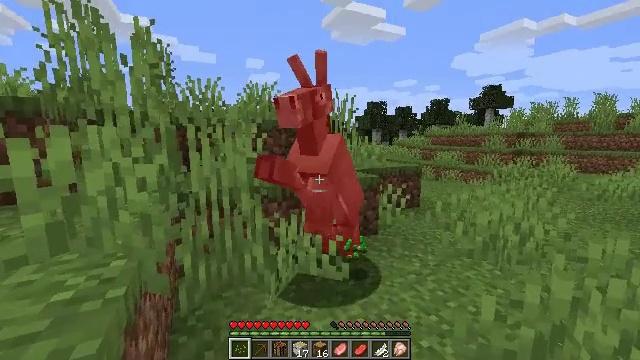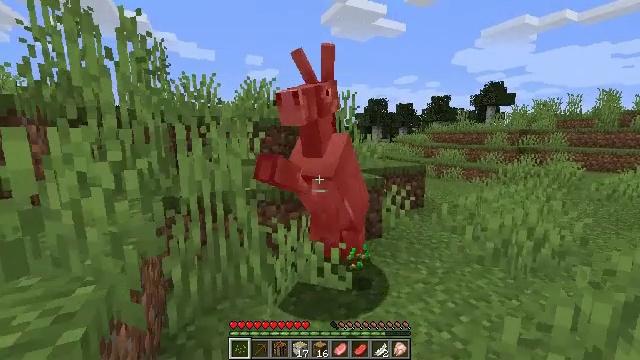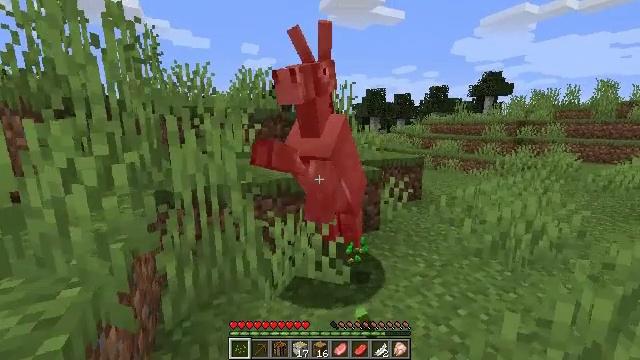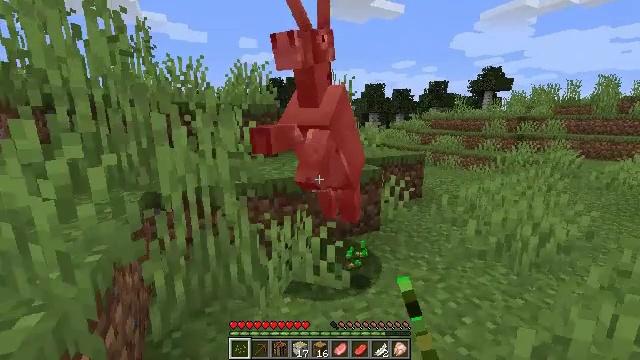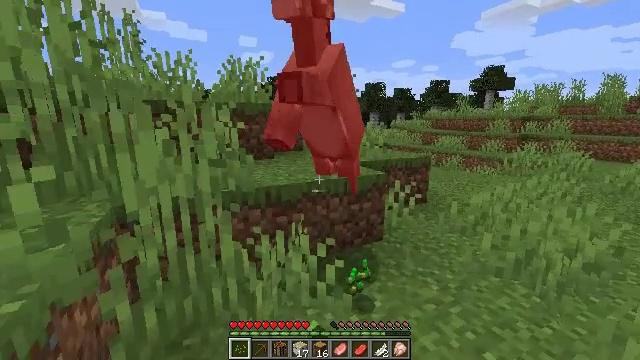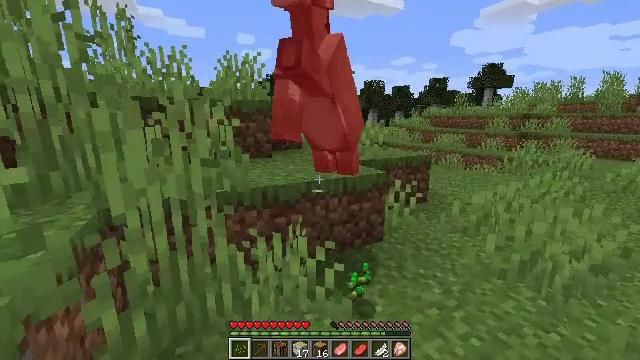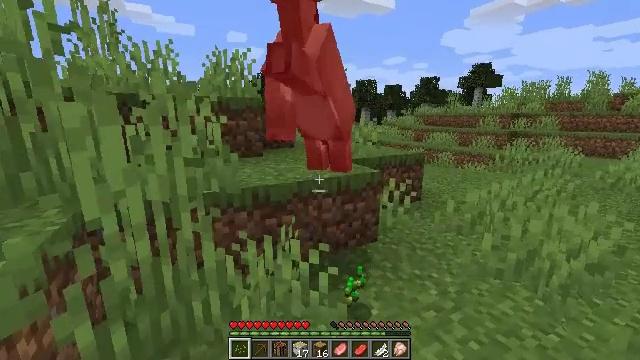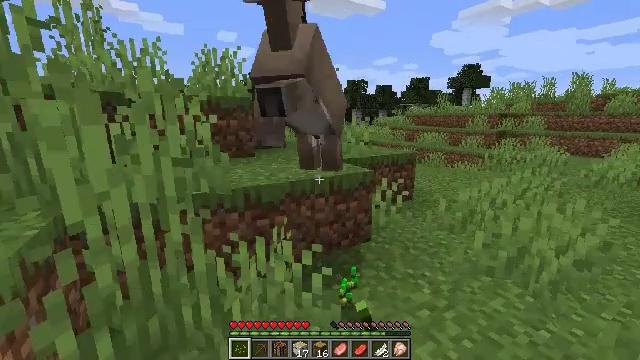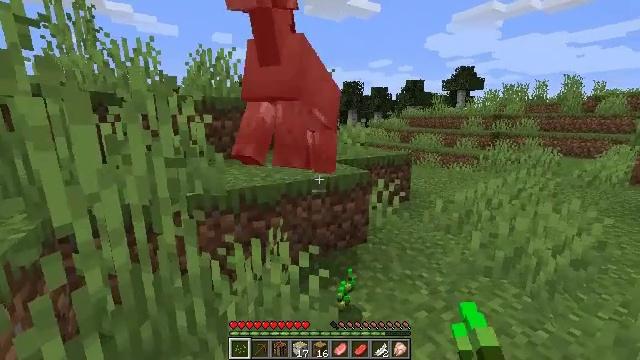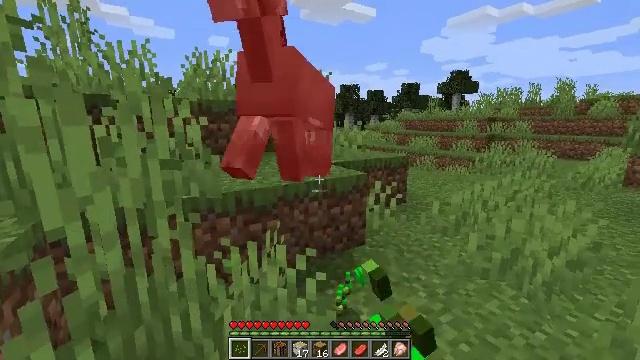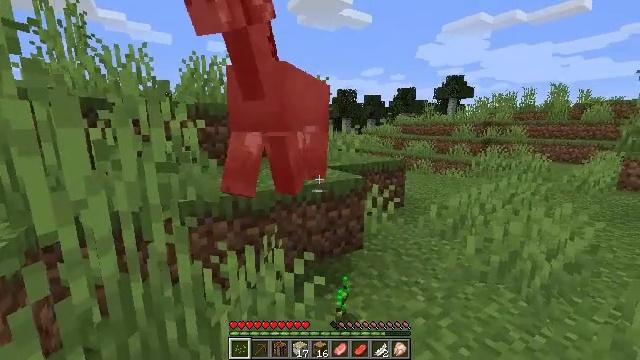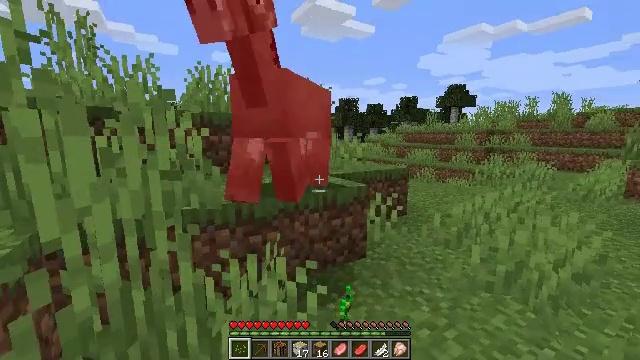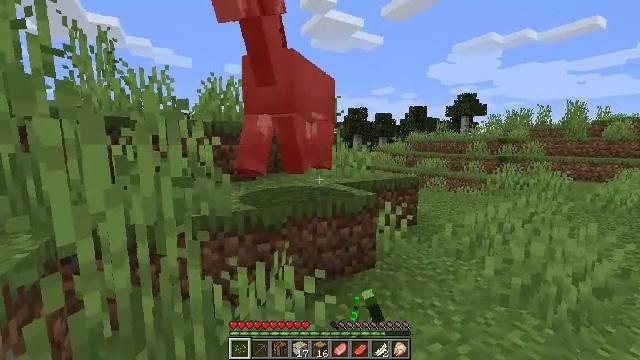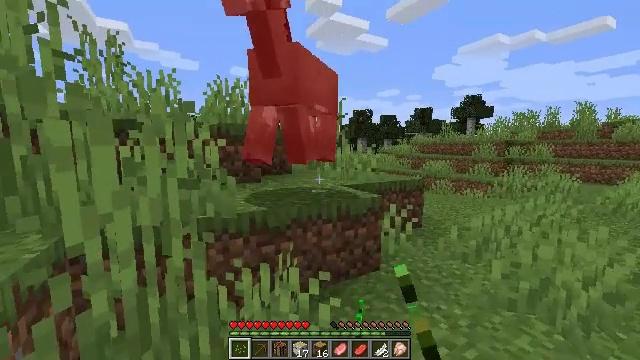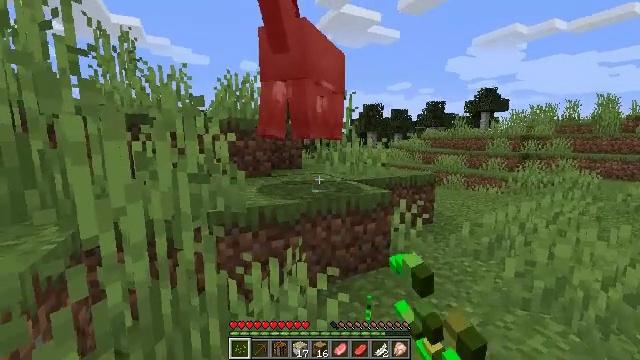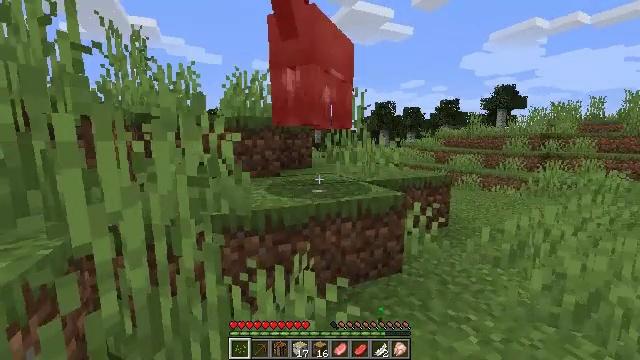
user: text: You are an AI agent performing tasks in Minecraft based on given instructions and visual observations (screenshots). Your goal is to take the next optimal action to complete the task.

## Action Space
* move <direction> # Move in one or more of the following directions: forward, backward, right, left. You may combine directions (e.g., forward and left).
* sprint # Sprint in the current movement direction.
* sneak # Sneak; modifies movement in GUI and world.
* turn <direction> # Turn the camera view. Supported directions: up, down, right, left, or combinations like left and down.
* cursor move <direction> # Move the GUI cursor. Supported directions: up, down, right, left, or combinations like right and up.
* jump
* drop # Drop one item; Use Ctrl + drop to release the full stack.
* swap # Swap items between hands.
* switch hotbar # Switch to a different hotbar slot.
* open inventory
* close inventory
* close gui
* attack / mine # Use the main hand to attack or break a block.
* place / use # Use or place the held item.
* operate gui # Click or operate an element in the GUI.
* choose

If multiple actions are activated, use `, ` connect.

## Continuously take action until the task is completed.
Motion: motion action
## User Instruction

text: Combat the donkey.
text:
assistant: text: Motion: move forward, attack / mine
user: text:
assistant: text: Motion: move forward, turn down
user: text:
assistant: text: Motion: move forward, attack / mine
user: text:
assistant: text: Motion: move forward, attack / mine
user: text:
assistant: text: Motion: attack / mine
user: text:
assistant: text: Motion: turn right, attack / mine
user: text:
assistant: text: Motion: turn right
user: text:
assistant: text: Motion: attack / mine
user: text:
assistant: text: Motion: attack / mine
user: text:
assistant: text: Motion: attack / mine
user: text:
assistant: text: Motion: turn up
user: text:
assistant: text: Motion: turn left and up
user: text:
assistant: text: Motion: turn left, attack / mine
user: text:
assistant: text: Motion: move forward, turn left and down, attack / mine
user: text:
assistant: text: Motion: move forward, turn left, attack / mine
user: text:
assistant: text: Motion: move forward, turn left and up
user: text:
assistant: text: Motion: turn left and up
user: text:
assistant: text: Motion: turn up, attack / mine
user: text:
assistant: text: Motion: turn up, attack / mine
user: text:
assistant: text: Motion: turn up, attack / mine
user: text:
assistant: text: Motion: attack / mine
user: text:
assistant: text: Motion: no_op
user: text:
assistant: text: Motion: no_op
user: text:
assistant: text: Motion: move forward, attack / mine
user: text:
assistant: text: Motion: move forward, attack / mine
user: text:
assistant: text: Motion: move forward, turn right and down, attack / mine
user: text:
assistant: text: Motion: move forward, turn right and down
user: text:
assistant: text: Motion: move forward, turn down, attack / mine
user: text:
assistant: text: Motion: move forward, attack / mine
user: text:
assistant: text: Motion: move forward, attack / mine